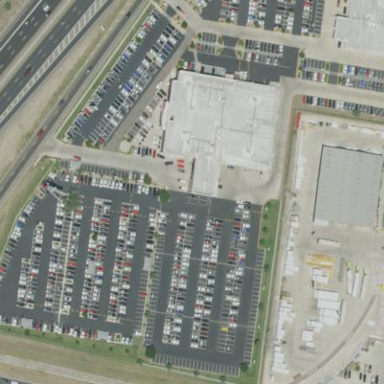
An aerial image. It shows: Car shop building.